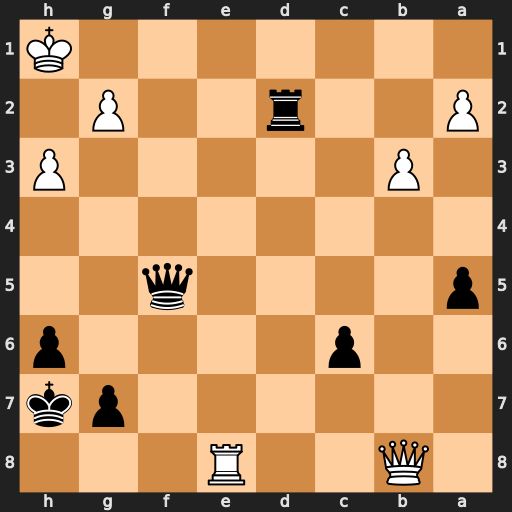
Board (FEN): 1Q2R3/6pk/2p4p/p4q2/8/1P5P/P2r2P1/7K
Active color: b
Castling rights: -
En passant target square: -
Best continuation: Qf1+ Kh2 Rxg2#